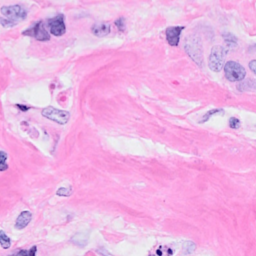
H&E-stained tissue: Breast